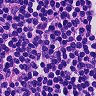
Metastatic tissue present: no